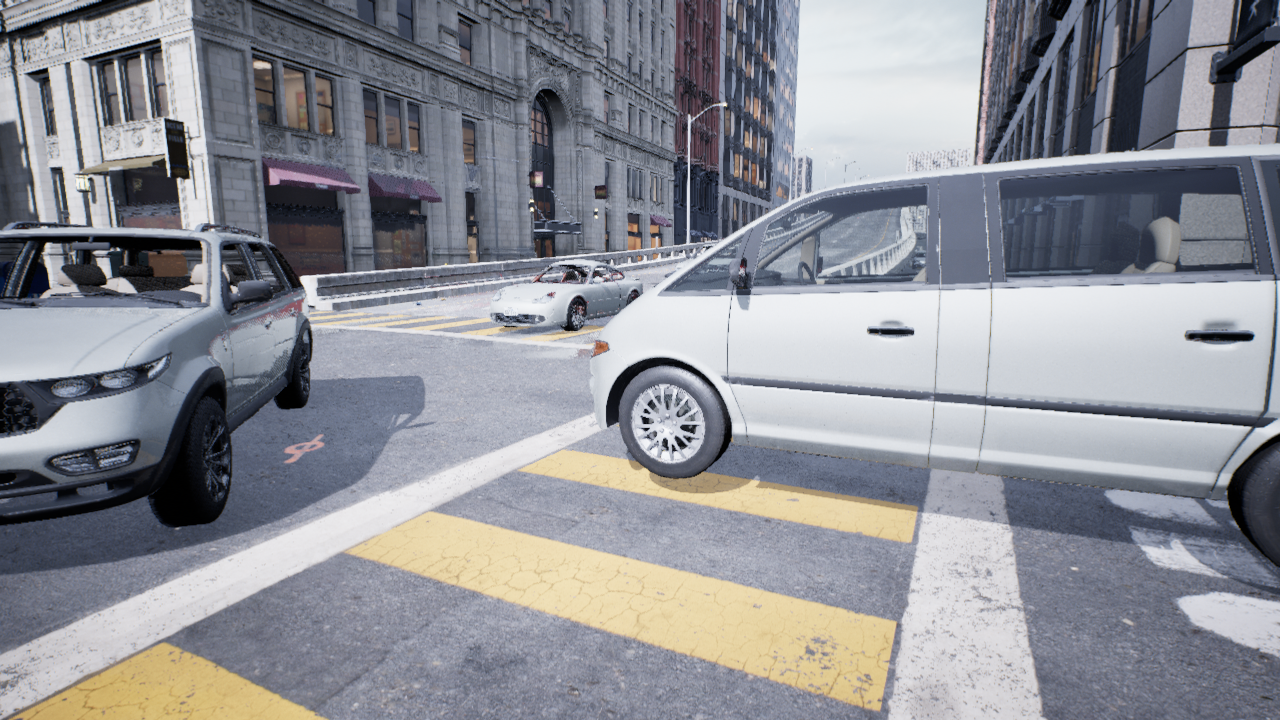
Venue: residential
Lighting: overcast
Vehicle rig: minivan